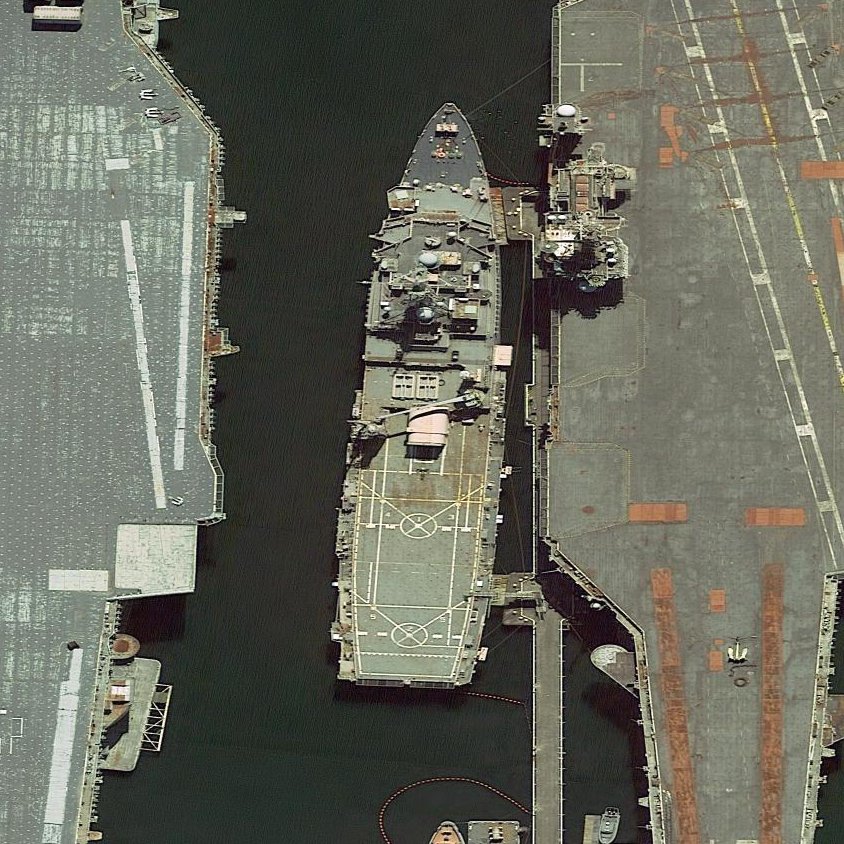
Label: combat